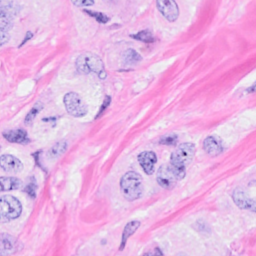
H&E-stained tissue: Breast